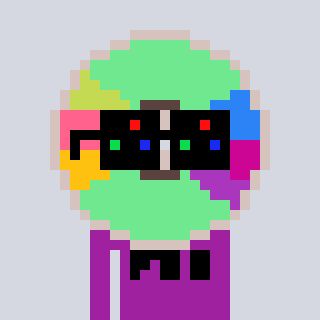
a pixel art character with square black sunglasses, a cd-shaped head and a magenta-colored body on a cool background